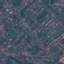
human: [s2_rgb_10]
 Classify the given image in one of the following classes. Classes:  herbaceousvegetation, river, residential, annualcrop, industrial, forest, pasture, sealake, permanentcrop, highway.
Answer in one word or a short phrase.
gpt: Residential